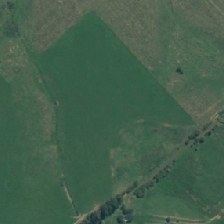
Land cover: shortrotation_cropland